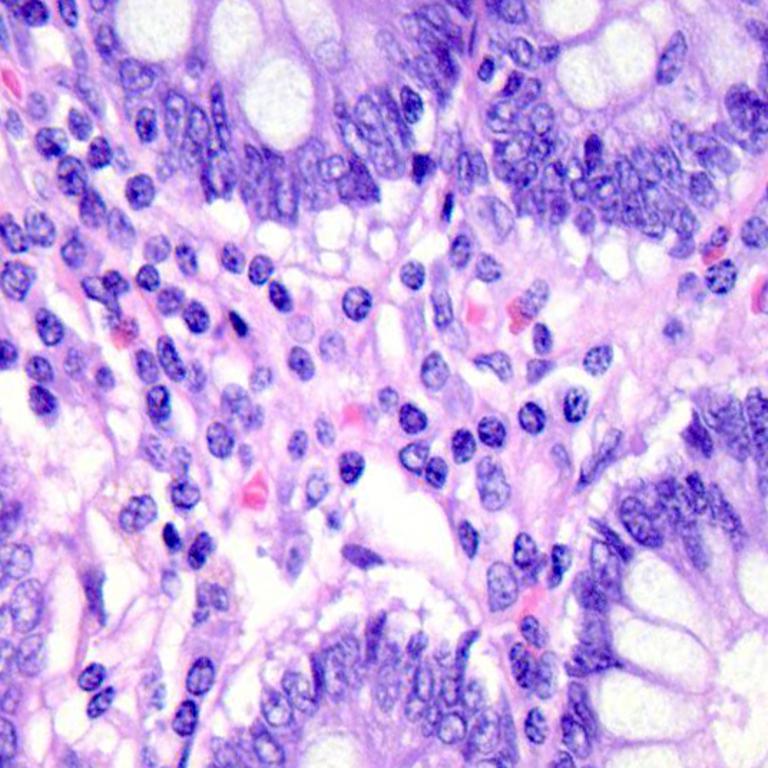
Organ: colon
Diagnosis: benign